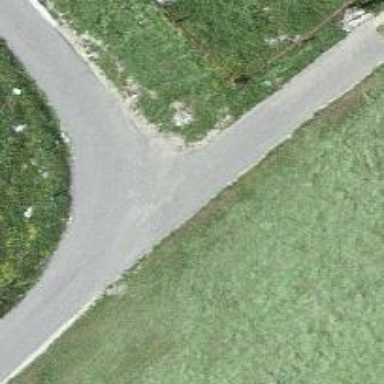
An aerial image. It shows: Well-maintained track road of grade 1.